What modifications can be observed between these two pictures?
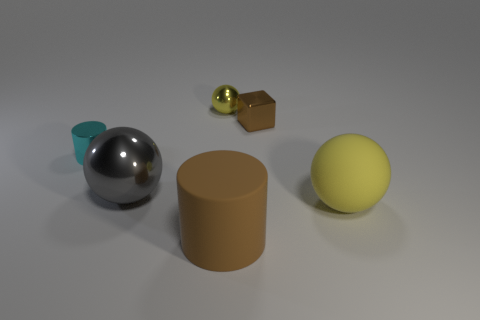
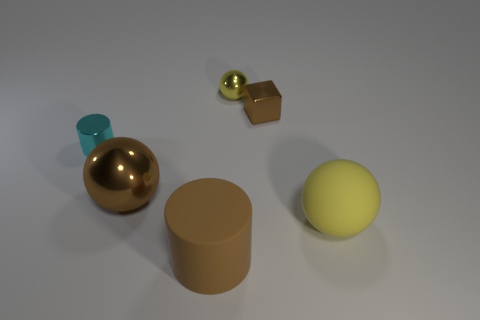
the big metallic sphere became brown
the gray thing turned brown
the large gray shiny sphere in front of the cyan metallic cylinder became brown
the large gray metallic thing became brown
the big gray metallic ball that is behind the yellow rubber sphere changed to brown
the big gray shiny sphere that is behind the large yellow matte ball turned brown